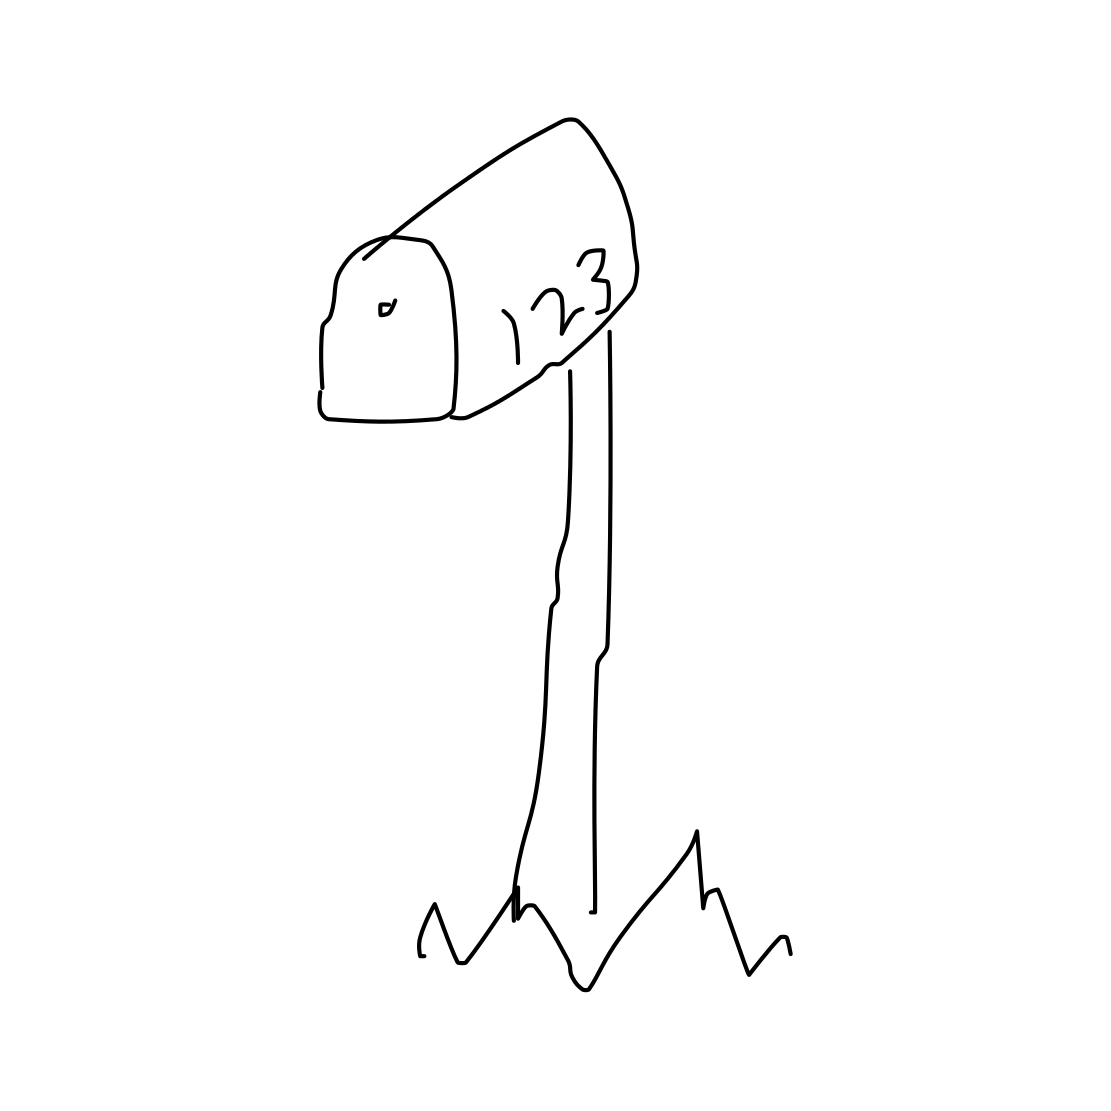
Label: mailbox